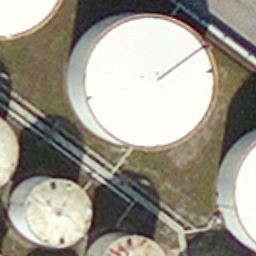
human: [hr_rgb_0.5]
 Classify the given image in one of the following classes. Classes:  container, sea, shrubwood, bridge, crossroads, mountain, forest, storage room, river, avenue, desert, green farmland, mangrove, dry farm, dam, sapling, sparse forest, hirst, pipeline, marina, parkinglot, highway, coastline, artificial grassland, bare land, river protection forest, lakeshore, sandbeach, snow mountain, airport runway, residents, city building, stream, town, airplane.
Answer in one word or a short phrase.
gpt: storage room